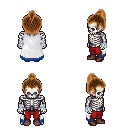
a pixel art fantasy rpg character, male body template, skeleton, white trimmed cape, red pants, brown short topknot hairstyle, white cloth bandages, maroon shoes, four views (front, back, left, right), 2x2 character sprite sheet, small pixel art, hard edges, no anti-aliasing